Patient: sex M, age 50
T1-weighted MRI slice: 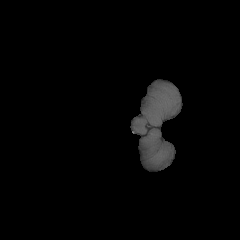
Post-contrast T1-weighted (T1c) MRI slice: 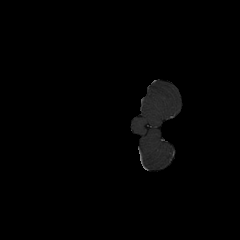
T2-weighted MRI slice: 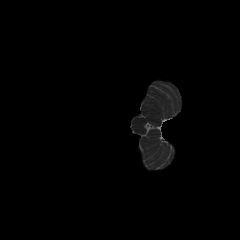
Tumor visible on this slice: no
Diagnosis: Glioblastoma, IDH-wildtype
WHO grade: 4